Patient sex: F
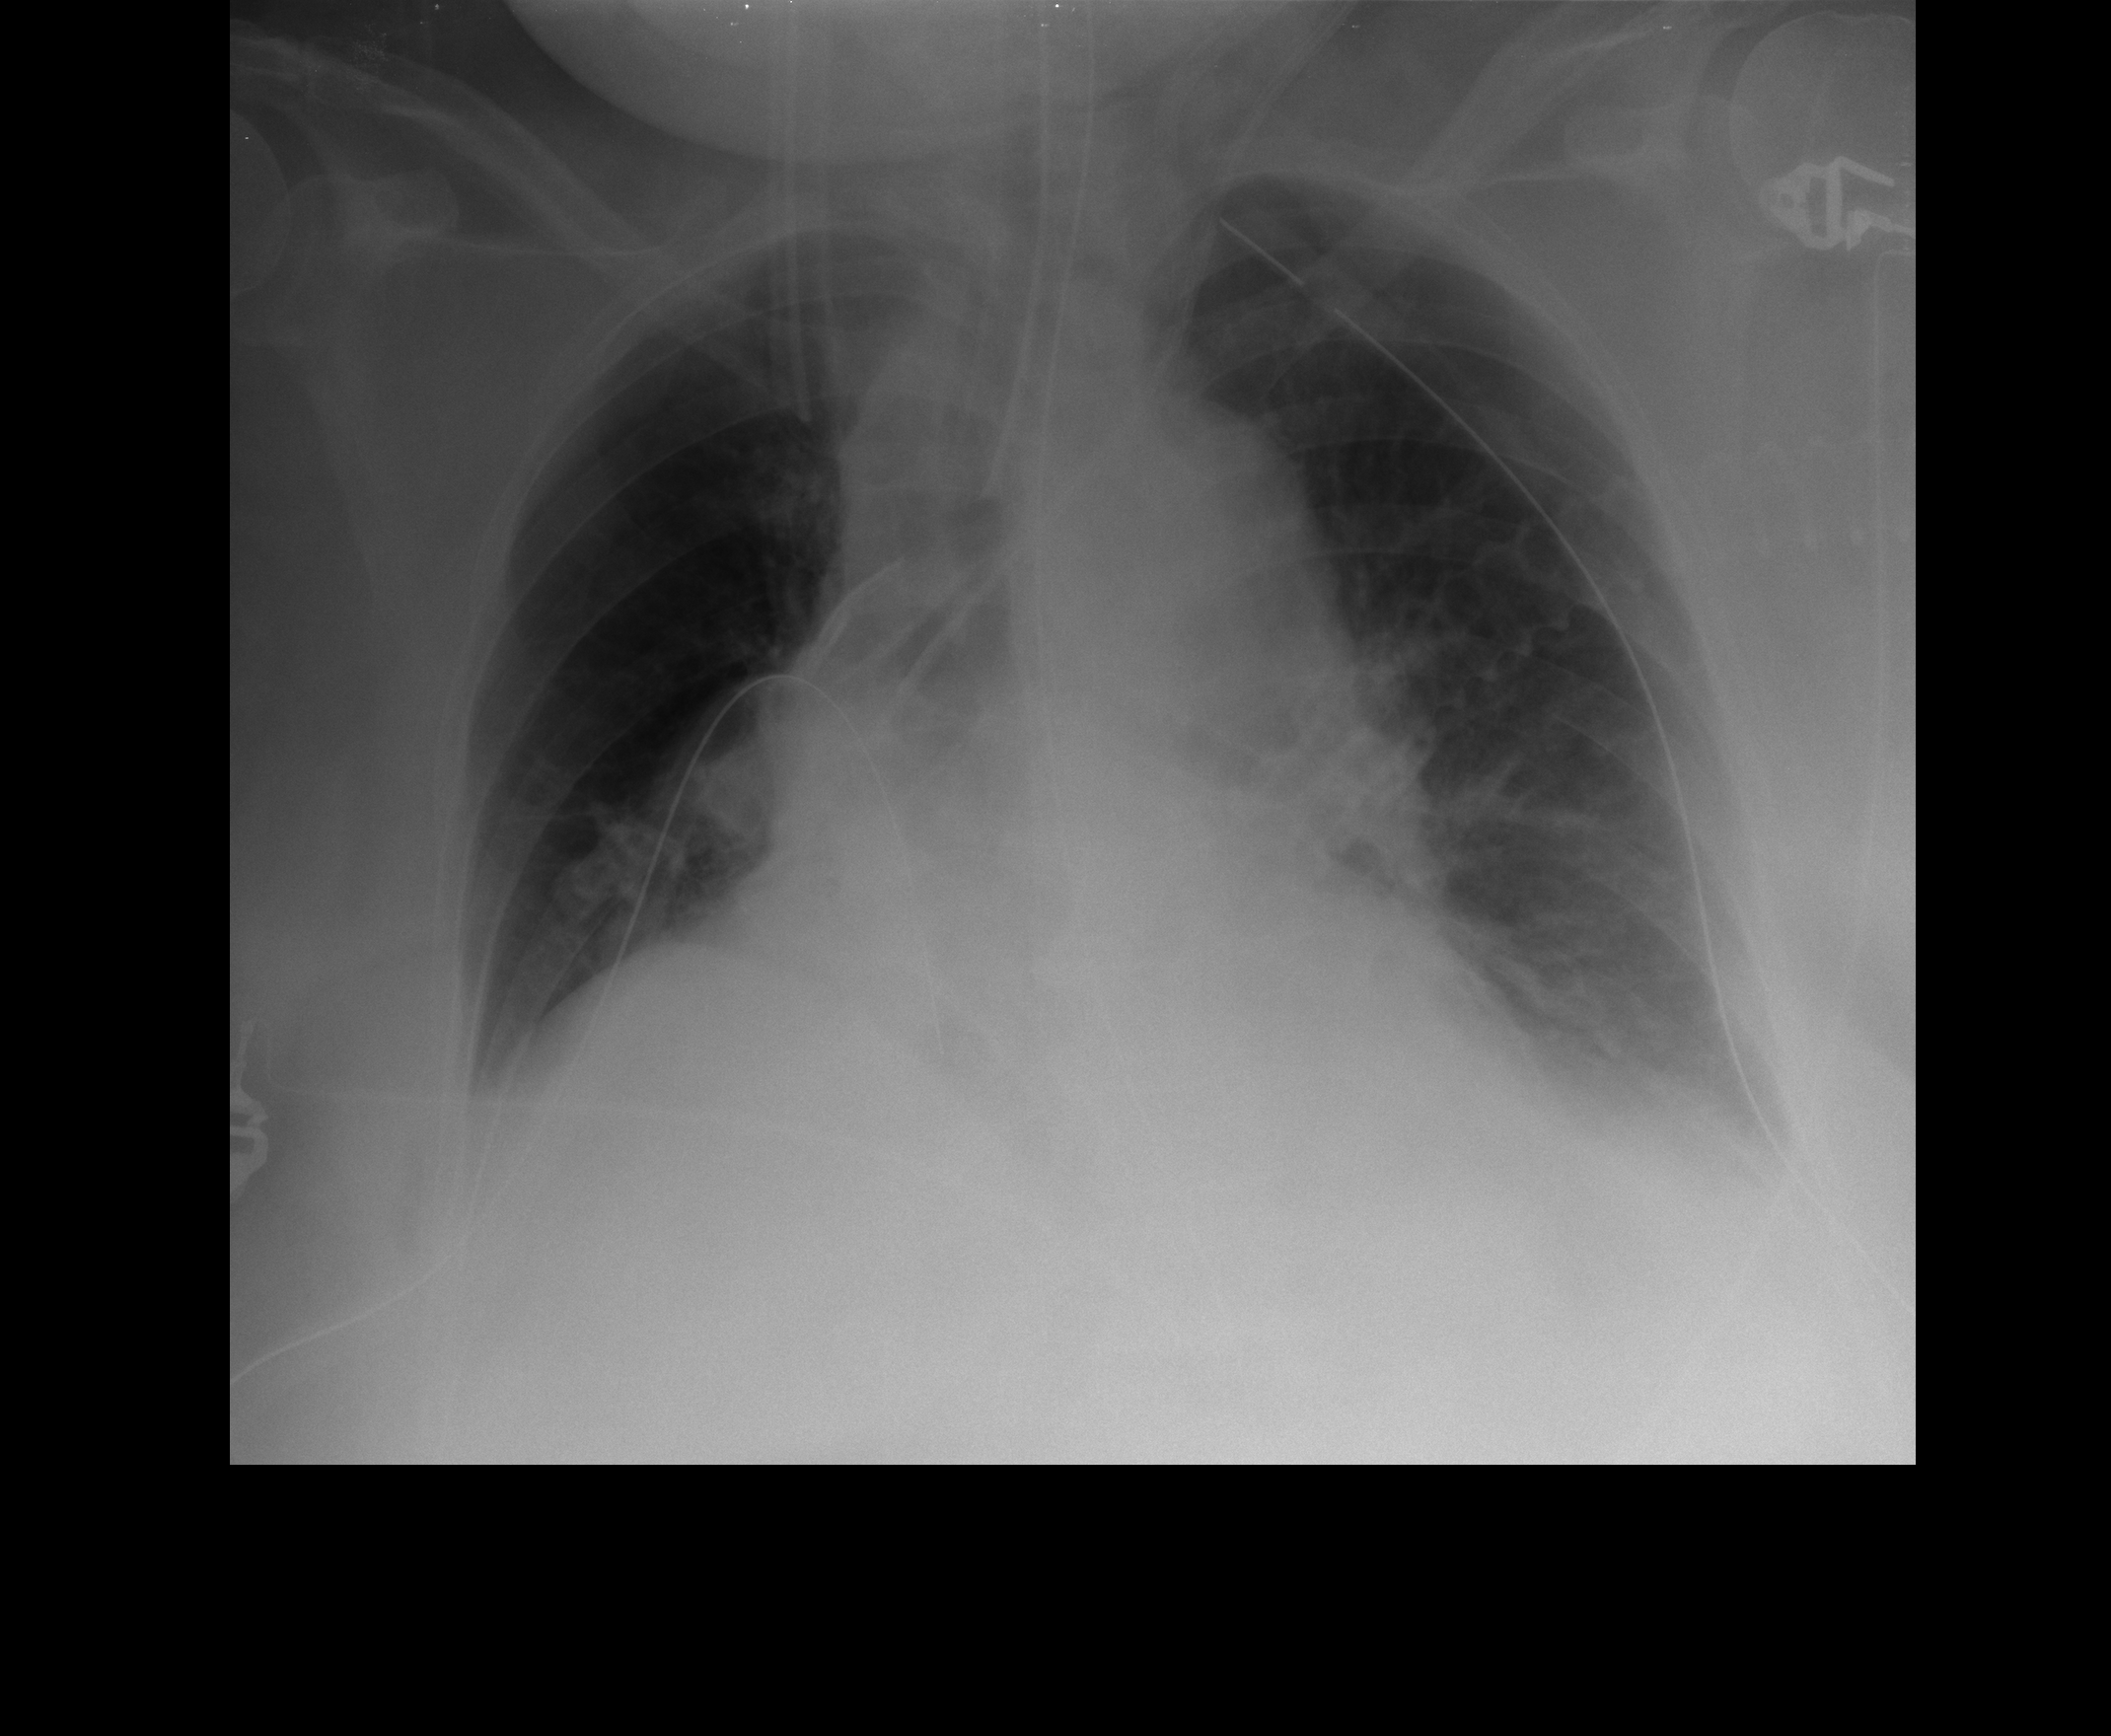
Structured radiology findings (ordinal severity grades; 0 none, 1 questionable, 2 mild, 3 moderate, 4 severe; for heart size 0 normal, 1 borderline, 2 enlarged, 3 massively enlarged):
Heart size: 2
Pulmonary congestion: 1
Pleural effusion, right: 1
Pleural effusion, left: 2
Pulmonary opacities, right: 1
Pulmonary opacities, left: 0
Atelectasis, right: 2
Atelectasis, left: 2